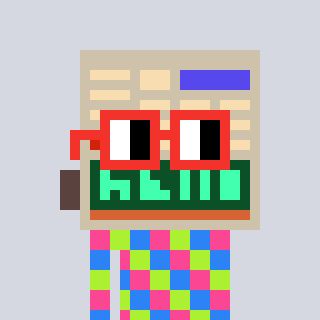
a pixel art character with square red glasses, a calculator-shaped head and a red-colored body on a cool background